Field crop: maize
Growth stage: 2
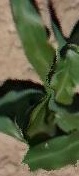
Species: maize